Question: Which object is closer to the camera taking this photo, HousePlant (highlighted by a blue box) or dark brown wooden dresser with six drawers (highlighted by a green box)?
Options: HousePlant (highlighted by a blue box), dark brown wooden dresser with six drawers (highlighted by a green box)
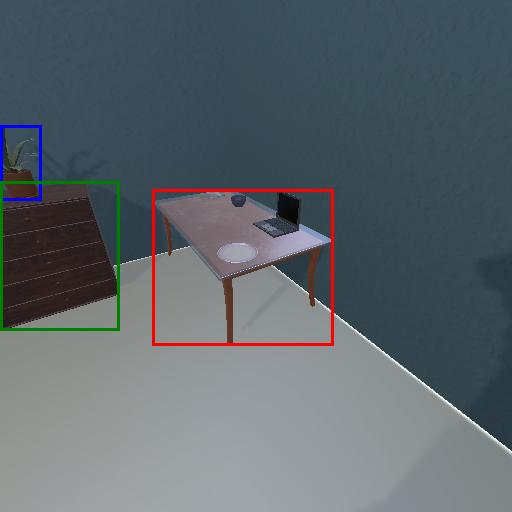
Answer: HousePlant (highlighted by a blue box)